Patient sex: M
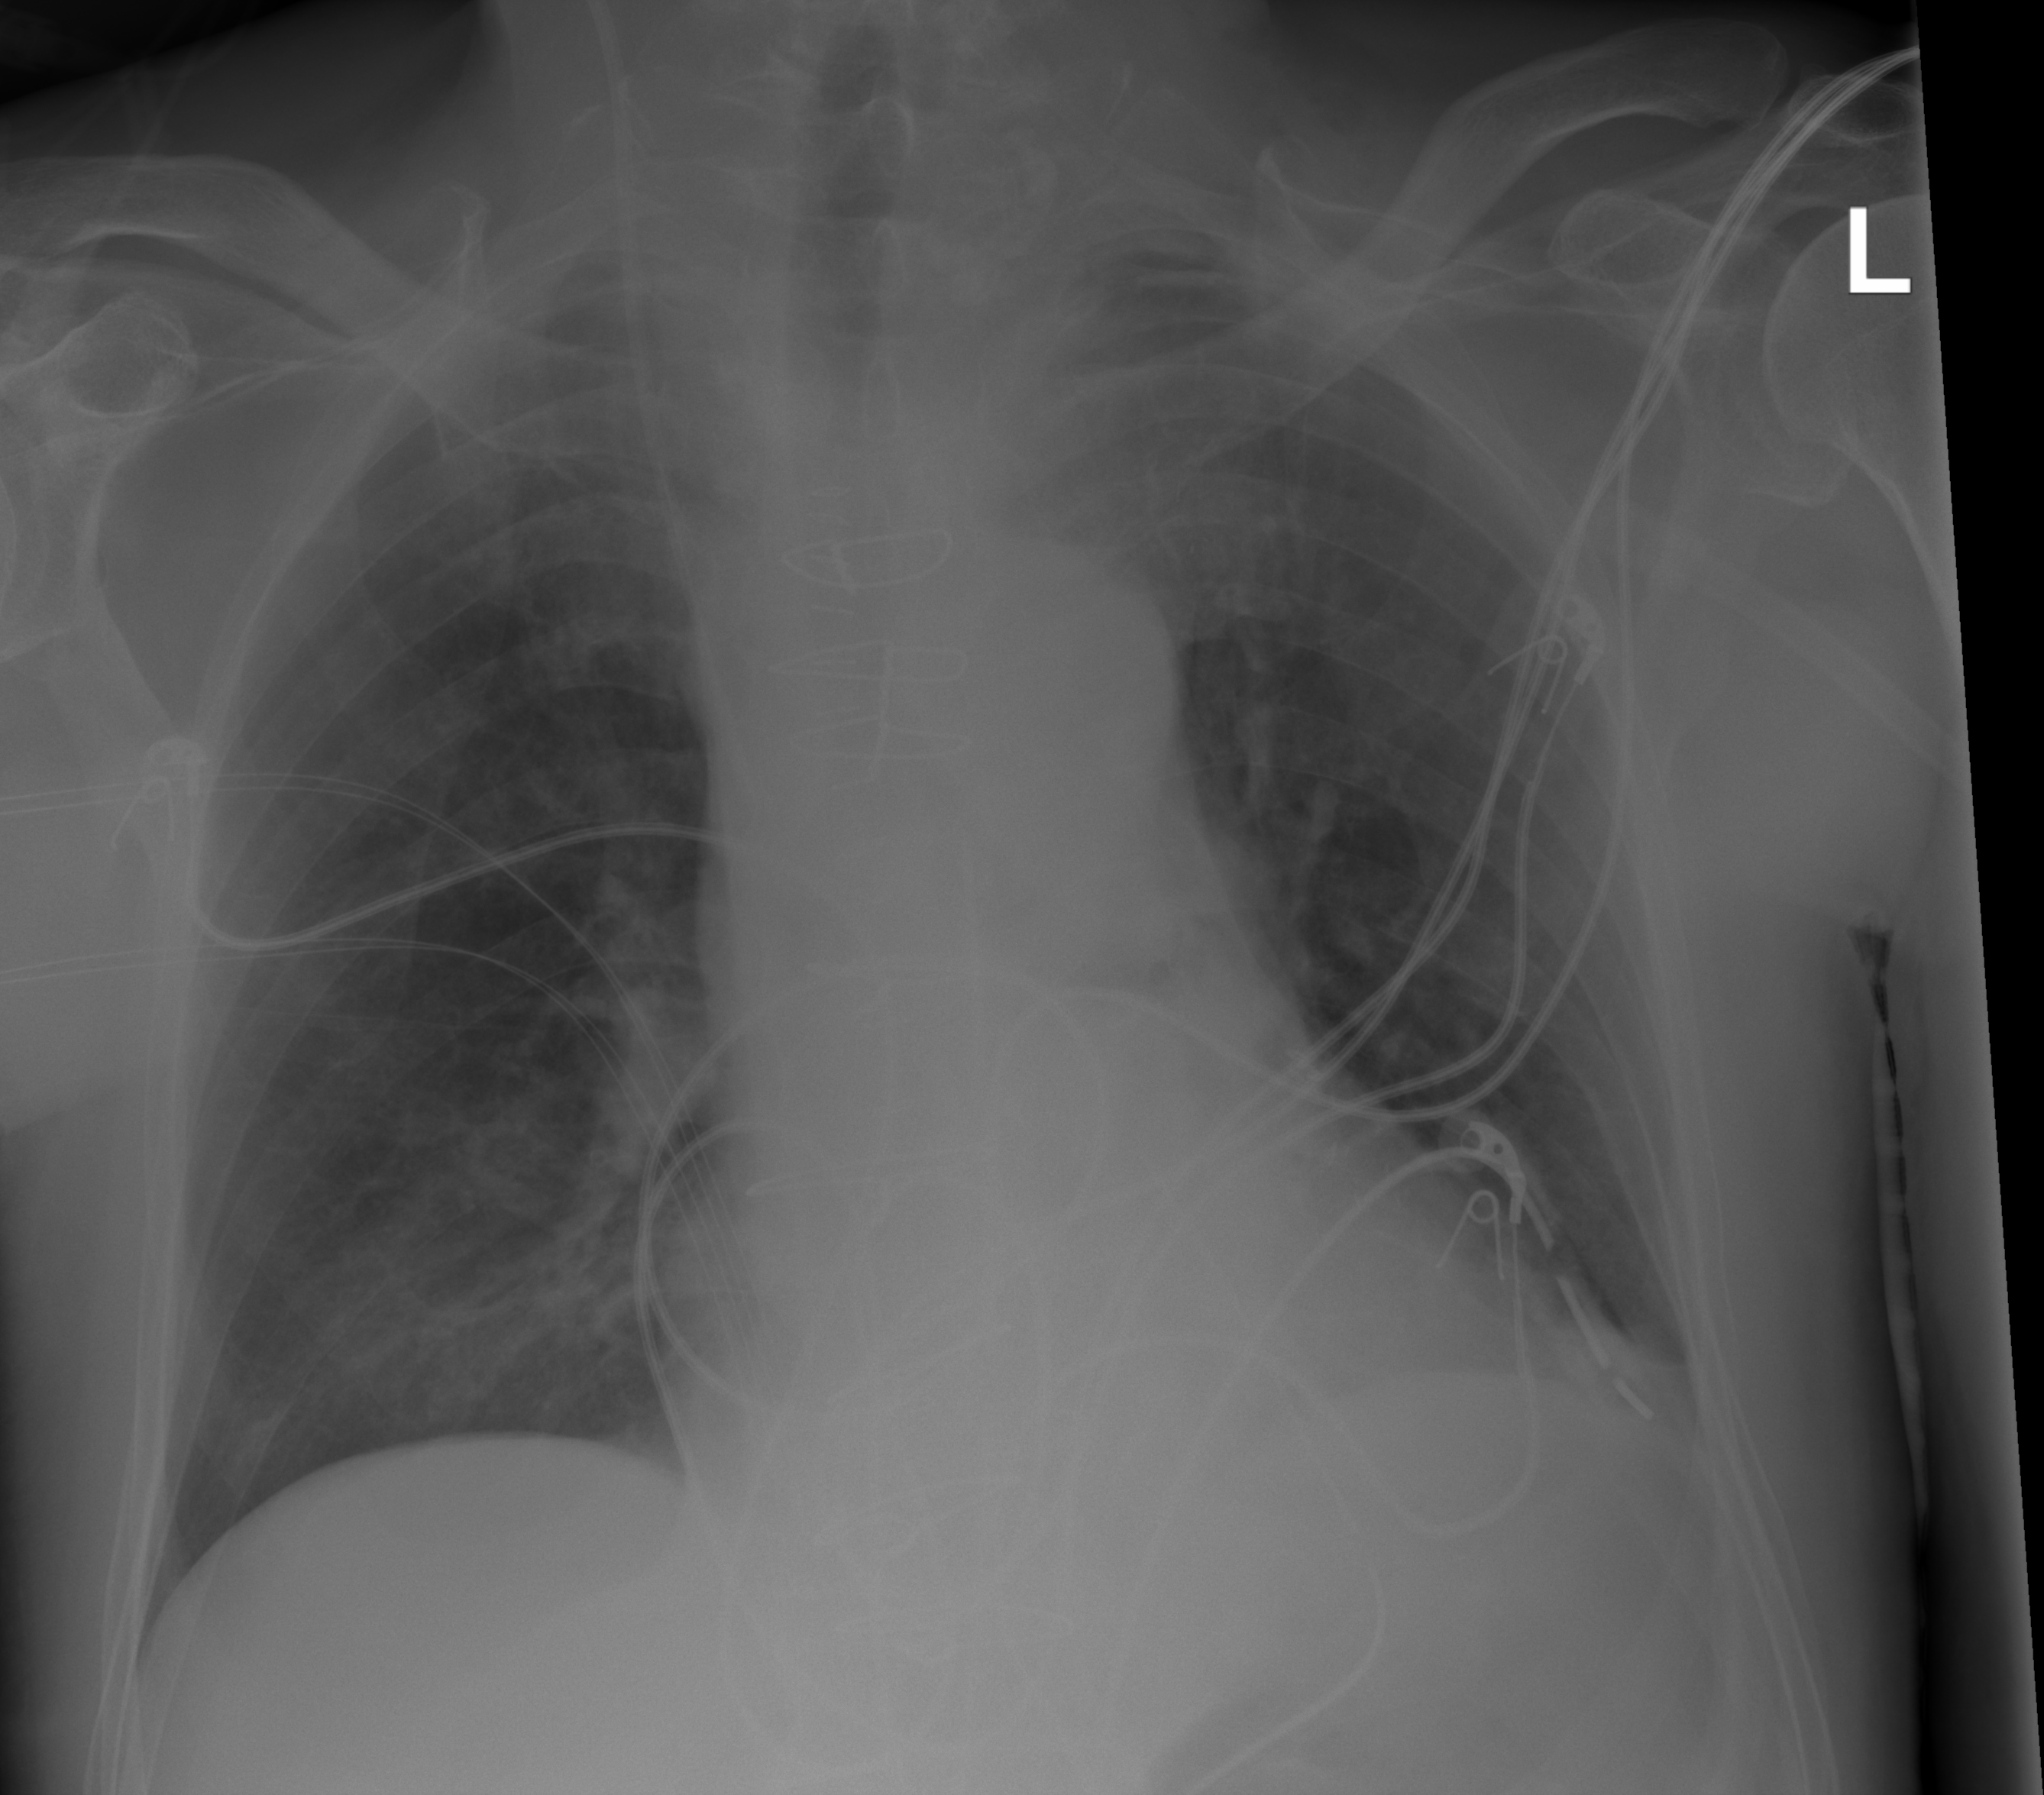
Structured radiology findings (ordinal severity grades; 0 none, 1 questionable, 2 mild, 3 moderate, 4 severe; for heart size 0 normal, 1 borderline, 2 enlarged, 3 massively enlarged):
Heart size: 1
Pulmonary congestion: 2
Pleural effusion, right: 0
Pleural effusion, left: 0
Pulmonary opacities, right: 0
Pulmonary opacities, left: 0
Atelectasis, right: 2
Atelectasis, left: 2